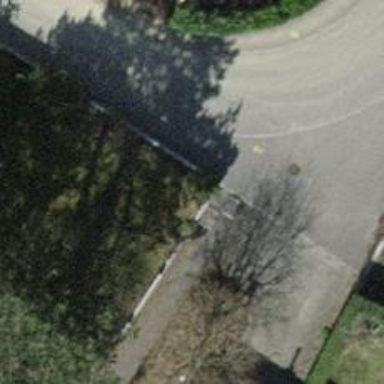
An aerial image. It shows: Cycle barrier.